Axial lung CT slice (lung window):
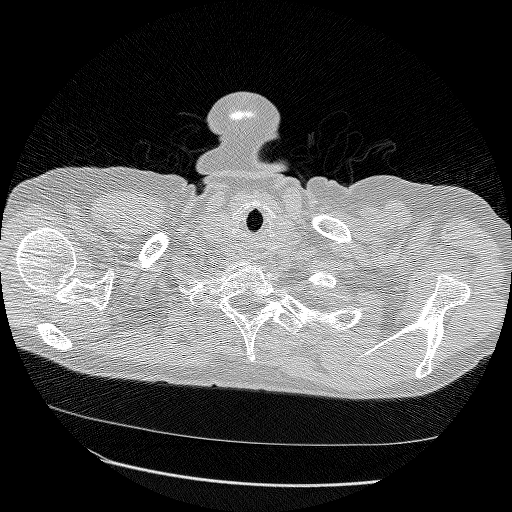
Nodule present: no